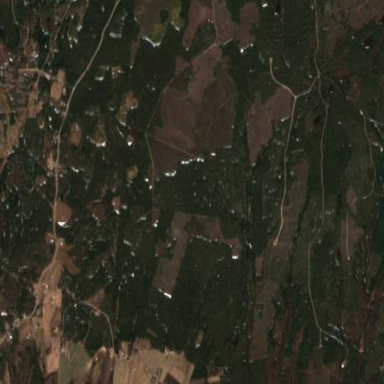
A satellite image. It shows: Clearcut man-made area surrounded by scrub vegetation.